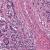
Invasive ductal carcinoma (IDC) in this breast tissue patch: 1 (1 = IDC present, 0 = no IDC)